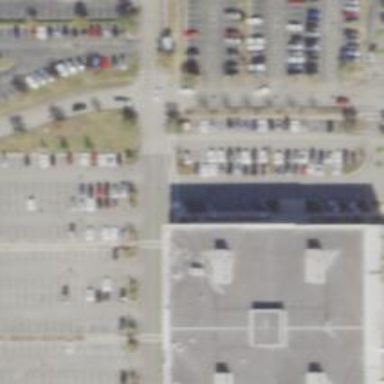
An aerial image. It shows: Department store building.